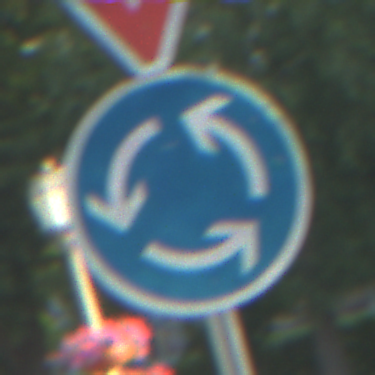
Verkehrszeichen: Kreisverkehr
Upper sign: VorfahrtGewaehren
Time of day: SunriseSunset
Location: Outdoor (Suburban)
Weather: PartlyCloudy
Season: NotSpecified
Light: Natural